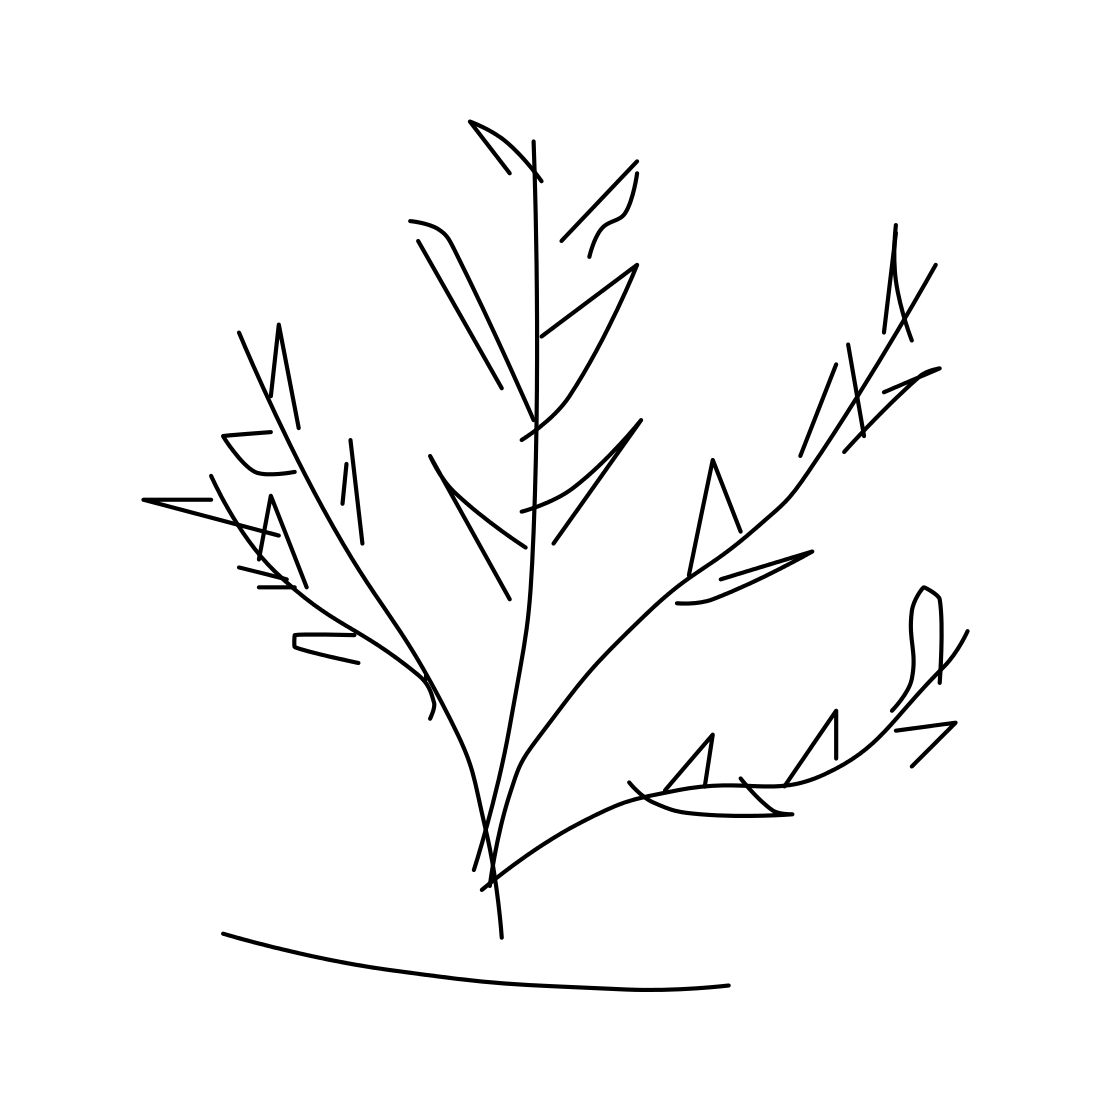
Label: bush